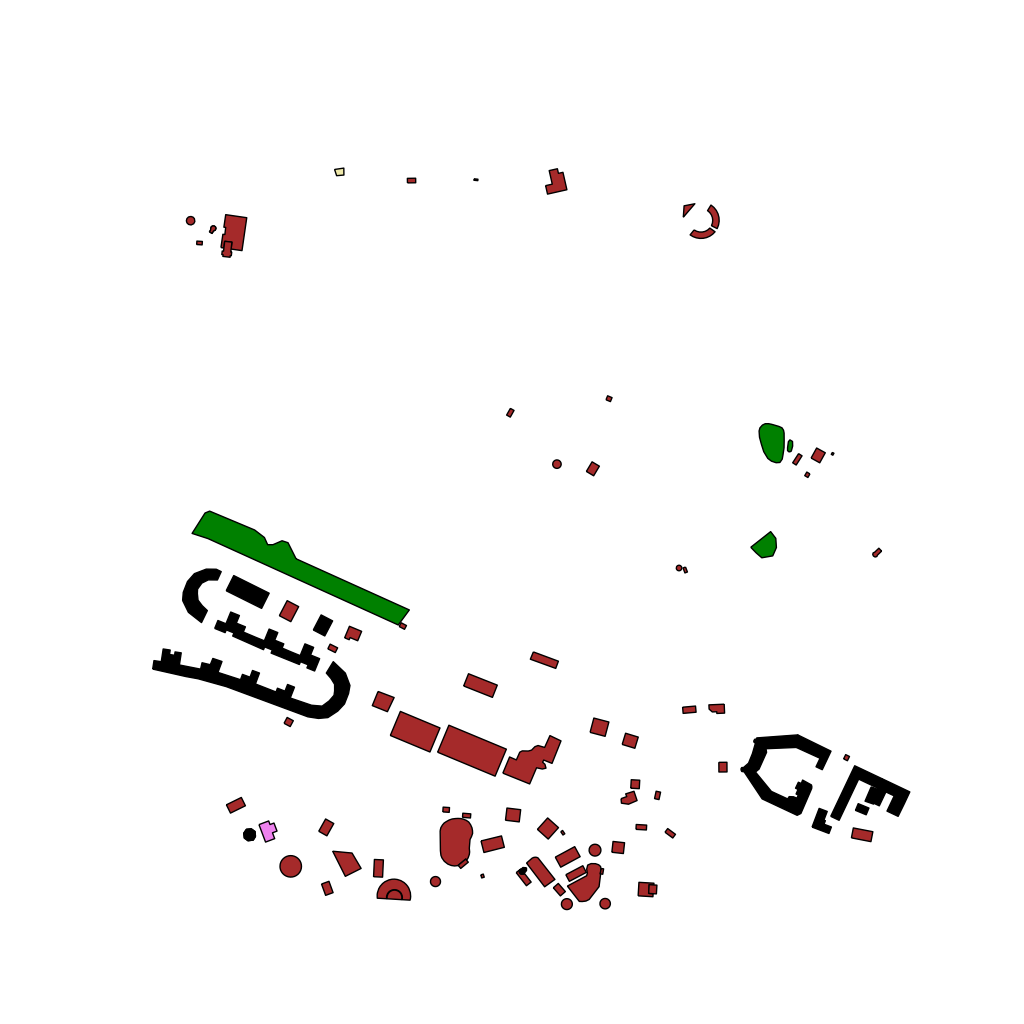
Tags: overhead vector_map, recreation, residential, historical, modern, soviet, individual_rise, low_rise, medium_rise, density_1, Building, Cafe, Facility, Park, Ythsport, 1.0 km²